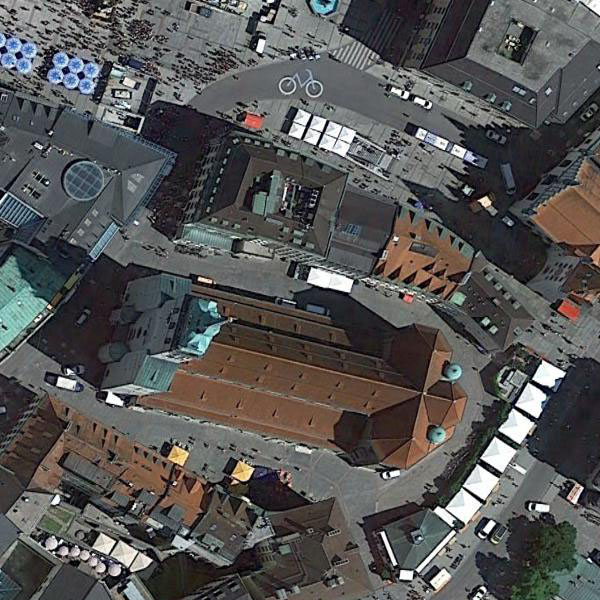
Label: Church